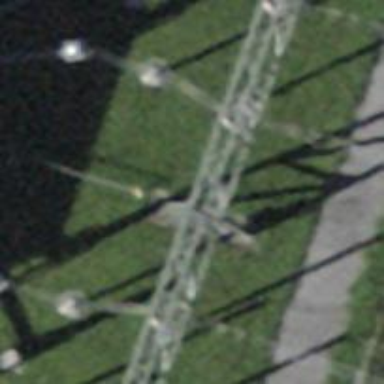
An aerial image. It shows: Power line in the image.